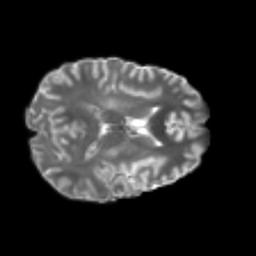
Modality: T2w
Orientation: axial
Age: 19
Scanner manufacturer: philips
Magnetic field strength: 3 T
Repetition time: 8.573 s
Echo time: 0.1268 s